Question: I was wondering how I should start making a custom composite component. One that has a border layout, but for which its items show in the center region of the border layout. The following image shows what I'm trying to achieve:

In pseudo-code this would be:
'''
Ext.define('App.custom.ContentView', {
extend: 'Ext.container.Container',
xtype: 'contentview',
layout: 'border',
northCmp: ..., // Custom north region component.
westCmp: ..., // Custom west region component.
centerCmp: ..., // Placeholder for the items it will have.
items: [] // Filled in by each implementation, shown in the center region.
});
Ext.create('App.custom.ContentView', {
layout: 'vbox', // Applies to center region of 'contentview'.
items: [
// Items that go into the center region of the 'contentview'.
]
});
'''
I have looked through the ExtJS source code, and viewed a couple of examples at the Sencha Market; but I have not found an obvious example that does not include a lot of duplicate code.
Any help, or nudge in the right direction, would be greatly appreciated! :)
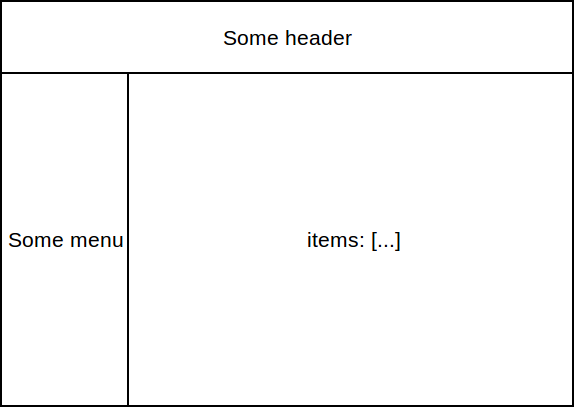
Answer: You should not do that. Please, don't let me be misunderstood, your intentions are good but the implementation you describe will grip in some point in the future. I know because I did something similar when I debuted with Ext. The idea of tuning the component declaration to your tastes/need/whatever may seem like a pleasant simplification... Unfortunately, in practice what you want to do is to ('items' in your case). Here's what it will really bring you:
- All code external to your application (that includes Ext, and Ext future releases!) will expect components/container to behave the classic way. That is, that the items of a container are really the items it contains, not the items of one of its children. Unexpected behaviour is to be expected.- You'll inevitably want to customize this component in some ways. You've already started, with the layout of the center region. If you rewrite the way the component work, you'll have to write some kind of config proxy to any feature you want to use. Big burden instead of a little saving. Doesn't worth it.- And finally, in some time you'll have forgotten all about what you've done with this component. And you'll have to debug your code (that is, before debugging the real issues).
Sorry for lecturing... All that being said, that doesn't mean there's not a way to come close to what you want without falling prey to reframing the framework.
Here's how I would do it (<URL>:
'''
Ext.define('My.custom.BorderContainer', {
extend: 'Ext.container.Container'
// xtype is used in Ext3 and Touch... Ext4 uses aliases
,alias: 'widget.contentview'
,layout: 'border'
,items: [{
region: 'north'
,xtype: 'container'
,html: "<h1>Some header</h1>"
,style: 'background-color: lightblue;'
},{
region: 'west'
,xtype: 'container'
,split: true
,html: "<h1>Some menu</h1>"
,style: 'background-color: purple;'
},{
region: 'center'
,xtype: 'container'
}]
/**
* Configuration of the center panel.
*
* @cfg {Object/Ext.Component}
*/
,center: null
,initComponent: function() {
var center = this.center;
if (center) {
if (center instanceof Ext.Component) {
center.region = 'center';
} else {
// never modify a passed config object, that could
// break the expectations of the using code
center = Ext.clone(center);
// apply default config, including the region
center = Ext.applyIf(center, this.items[2]);
}
this.items[2] = center;
}
// else use default config, already in place
this.callParent(arguments);
}
});
'''
Notice how I added a 'center' config option instead of trying to recycle existing ones ('items', 'layout', etc.). That allows me to put anything I want, customized to the bone, and , in that. Future me and coworkers will probably send me chocolates for that! For example:
'''
Ext.widget('contentview', {
renderTo: Ext.getBody()
,height: 300
,center: {
layout: {
type: 'vbox'
,align: 'center'
}
,defaults: {
xtype: 'component'
,margin: 10
,padding: 10
}
,items: [{
html: 'Red'
,style: 'background-color: green;'
},{
html: 'Green'
,style: 'background-color: blue;'
},{
html: 'Blue'
,style: 'background-color: red;'
}]
}
});
Ext.widget('contentview', {
renderTo: Ext.getBody()
,height: 300
,center: {
xtype: 'tabpanel'
,tabPosition: 'bottom'
,items: [{
title: 'First Tab'
,html: "I'm empty!"
},{
title: 'Second Tab'
}]
}
});
Ext.widget('contentview', {
renderTo: Ext.getBody()
,height: 300
// passing a component instance instead of a config object
,center: Ext.widget('button', {
text: "Foo"
})
});
'''